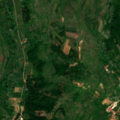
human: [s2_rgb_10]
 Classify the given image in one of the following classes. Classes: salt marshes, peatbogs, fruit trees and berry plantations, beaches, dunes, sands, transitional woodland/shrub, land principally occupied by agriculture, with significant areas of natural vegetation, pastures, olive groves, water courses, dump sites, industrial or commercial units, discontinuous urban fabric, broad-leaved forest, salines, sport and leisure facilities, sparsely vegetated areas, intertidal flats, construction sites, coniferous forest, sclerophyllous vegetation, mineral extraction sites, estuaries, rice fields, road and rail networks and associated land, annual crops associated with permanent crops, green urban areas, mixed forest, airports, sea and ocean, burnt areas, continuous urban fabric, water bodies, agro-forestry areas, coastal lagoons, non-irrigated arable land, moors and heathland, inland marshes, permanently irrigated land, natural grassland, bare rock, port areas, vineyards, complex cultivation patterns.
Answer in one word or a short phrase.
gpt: complex cultivation patterns, land principally occupied by agriculture, with significant areas of natural vegetation, broad-leaved forest, transitional woodland/shrub